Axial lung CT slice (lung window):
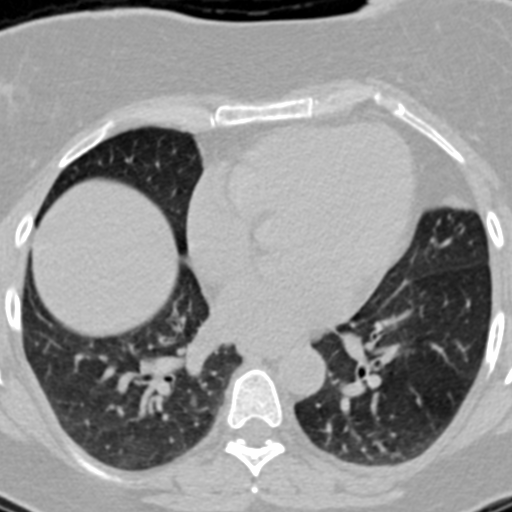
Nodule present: no